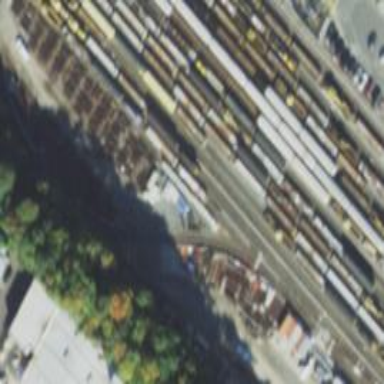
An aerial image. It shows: Yard used for servicing electrified rail. The rail is electrified from the top.